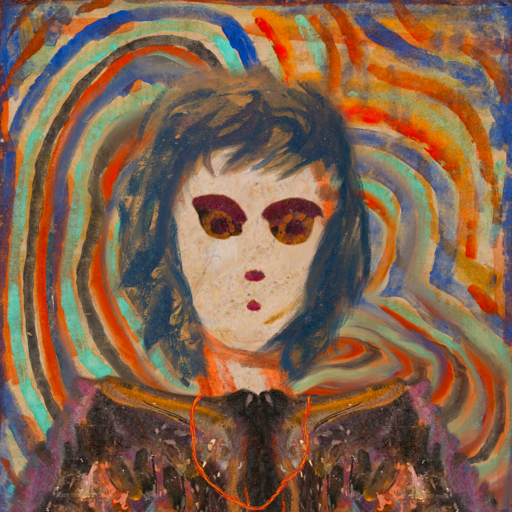
Background: Sisters, Head And Neck Front: Rupkatha, Face Front: Doll, Bust: Gypsy_Queen, Hair Front: InTheSun, Head Accessory: Blank, Second Necklace: Gypsy_Mother_2, Necklace: Blank, Baby: Blank